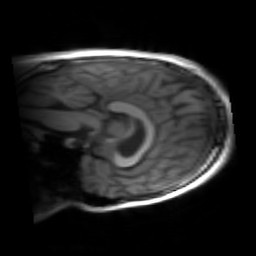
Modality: inplaneT1
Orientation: sagittal
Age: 24
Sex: male
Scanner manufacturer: siemens
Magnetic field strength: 3 T
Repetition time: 1.2 s
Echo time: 0.00251 s